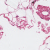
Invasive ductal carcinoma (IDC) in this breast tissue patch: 0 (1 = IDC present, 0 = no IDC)